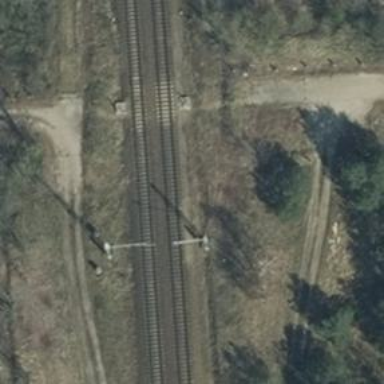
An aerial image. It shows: Railway signal.